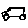
Label: car